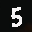
Label: 5